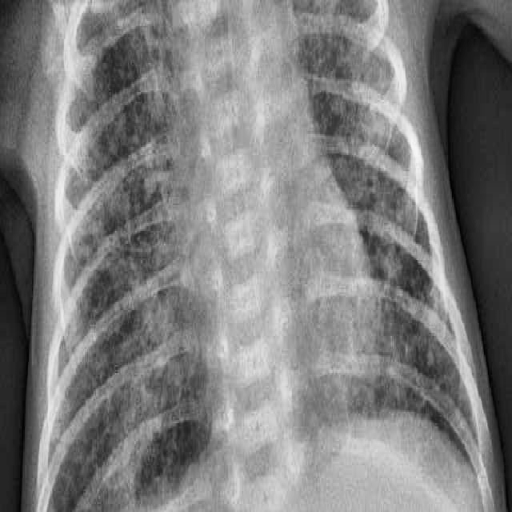
Finding: PNEUMONIA